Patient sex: F
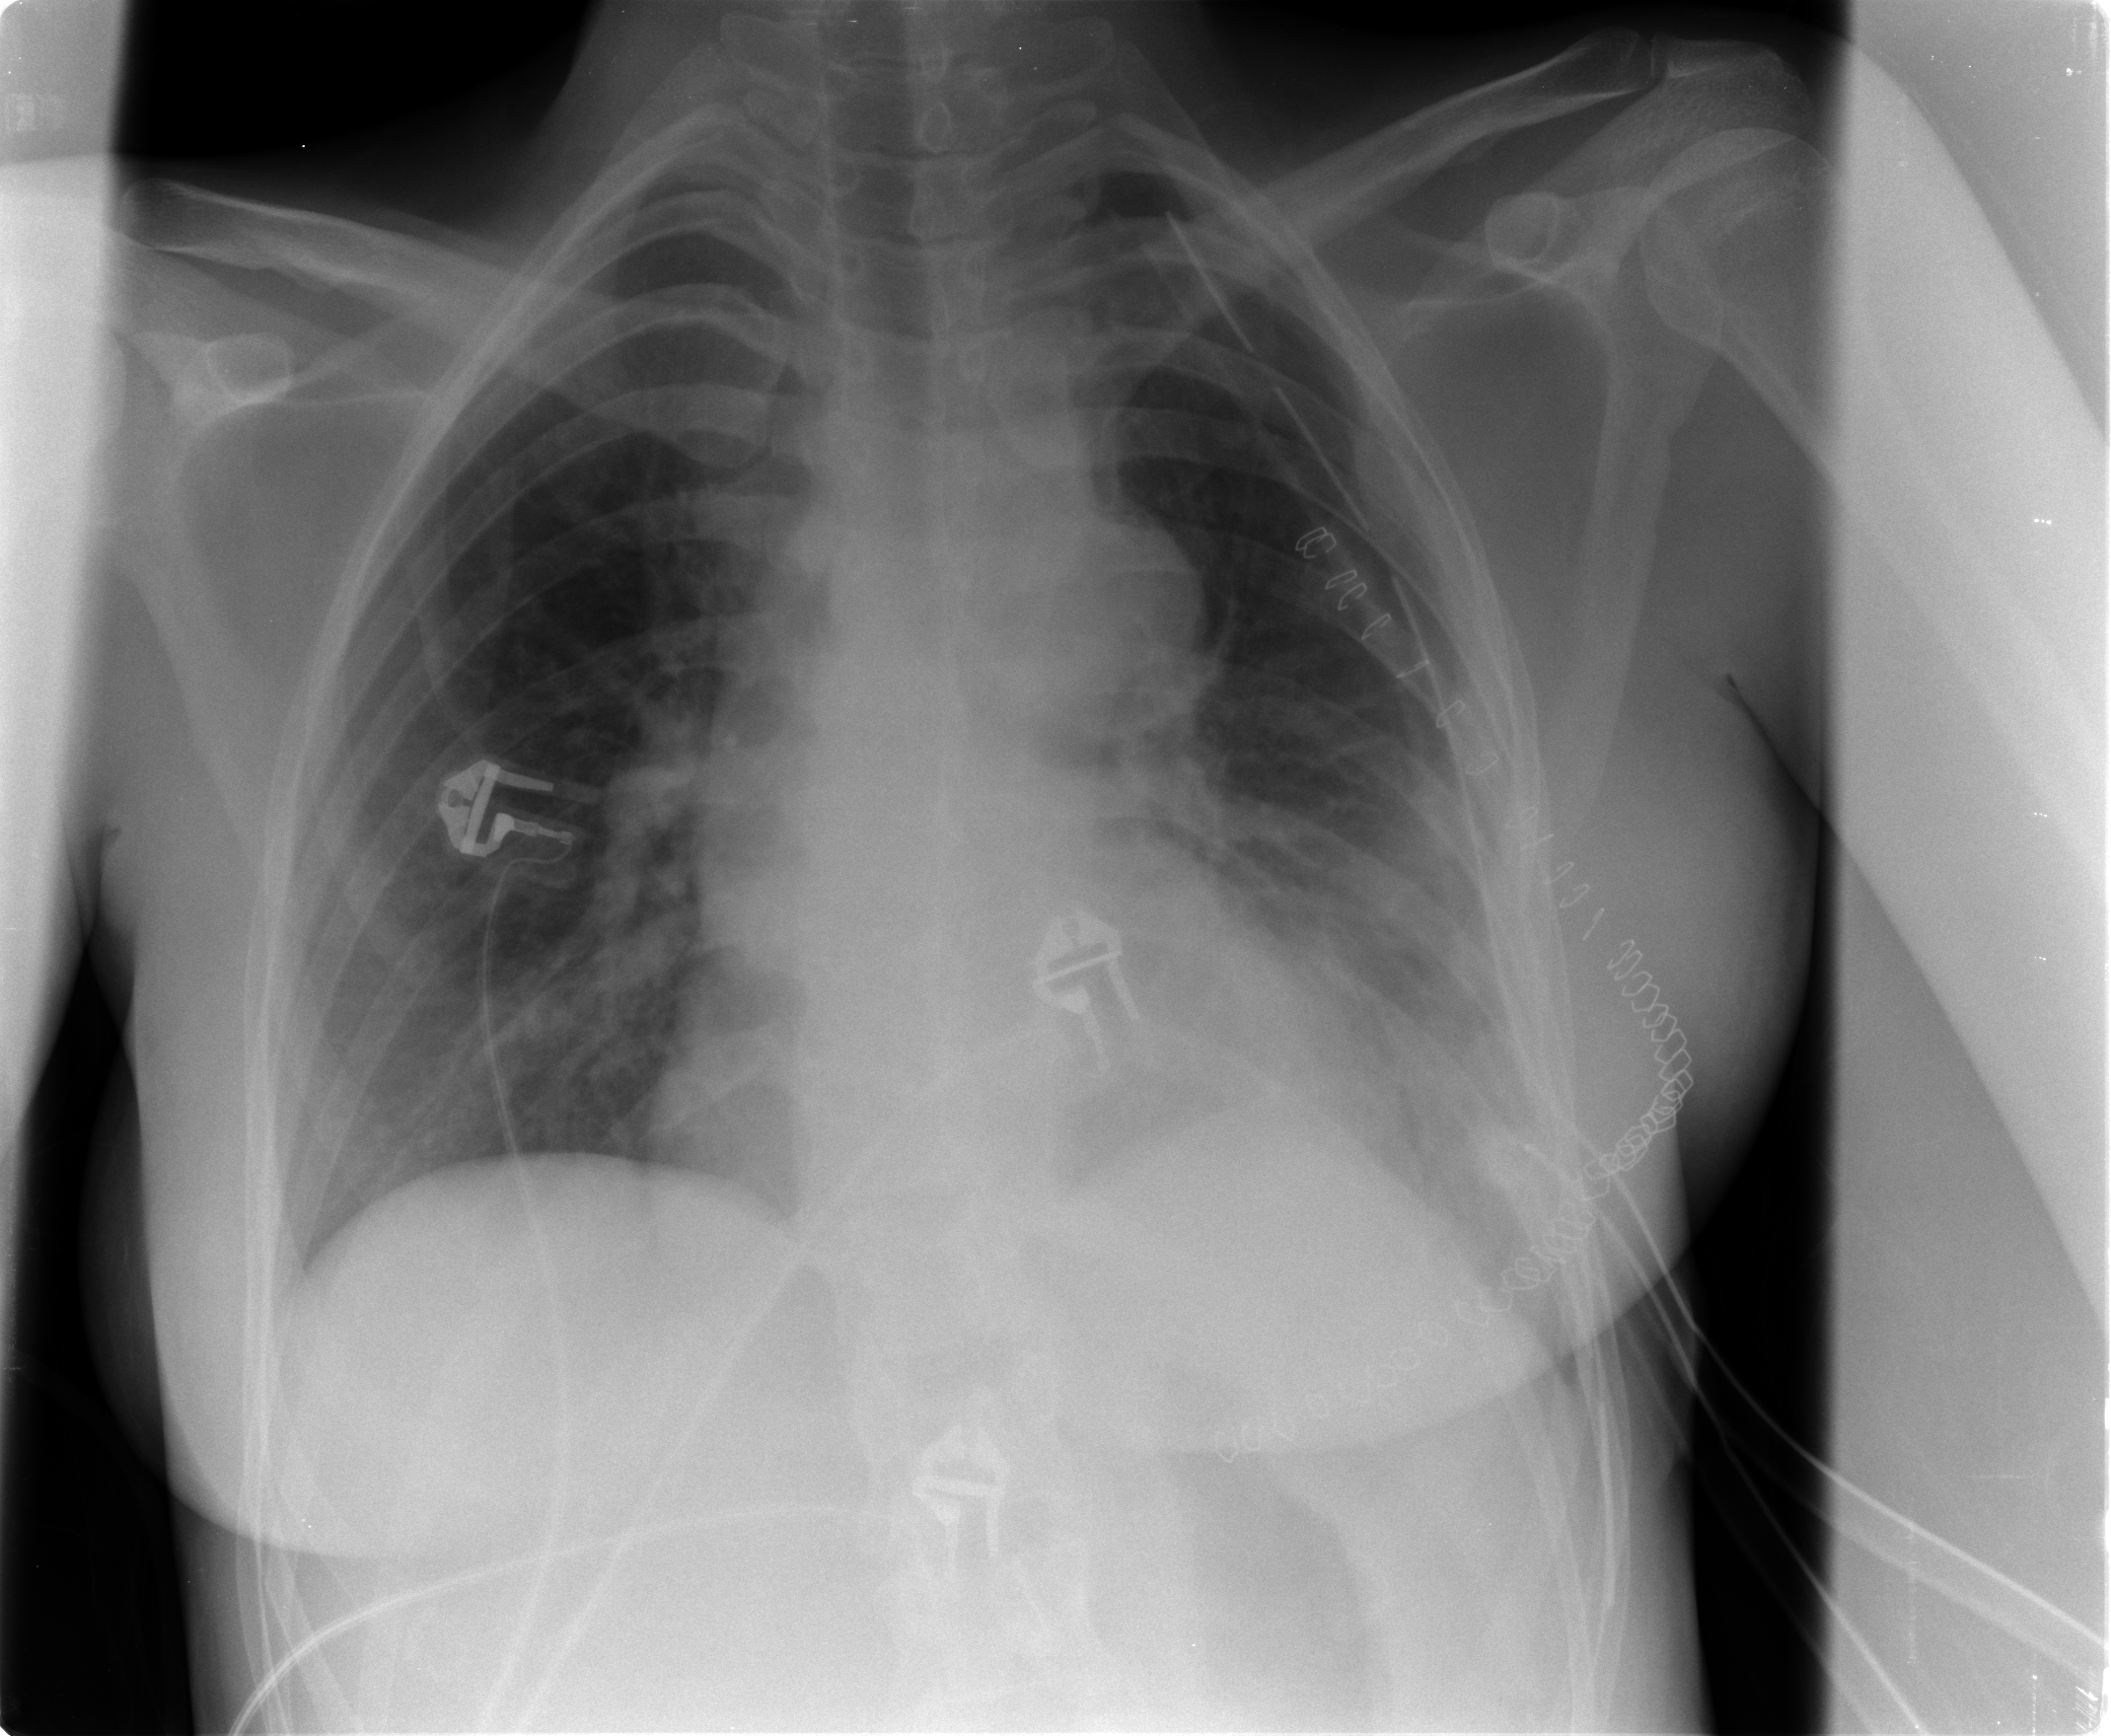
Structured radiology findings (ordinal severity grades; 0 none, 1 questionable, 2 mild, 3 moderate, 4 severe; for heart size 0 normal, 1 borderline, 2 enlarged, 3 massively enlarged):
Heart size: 1
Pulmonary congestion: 0
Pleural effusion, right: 0
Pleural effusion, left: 2
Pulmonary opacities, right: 0
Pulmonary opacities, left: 0
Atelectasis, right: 0
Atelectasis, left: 2